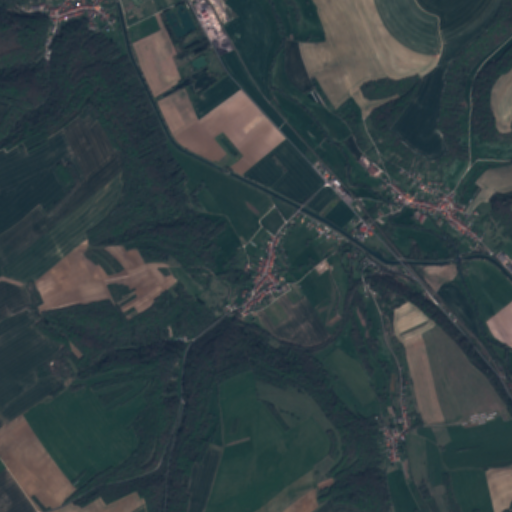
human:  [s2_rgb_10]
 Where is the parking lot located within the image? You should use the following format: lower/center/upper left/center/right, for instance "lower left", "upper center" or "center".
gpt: The parking lot is located in the upper left of the image.
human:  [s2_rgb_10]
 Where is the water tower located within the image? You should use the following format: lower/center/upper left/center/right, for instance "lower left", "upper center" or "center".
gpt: The water tower is located in the center right of the image.
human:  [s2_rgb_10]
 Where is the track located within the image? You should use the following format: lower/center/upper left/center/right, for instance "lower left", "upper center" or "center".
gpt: There is no track in the image.